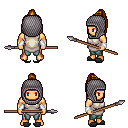
a pixel art fantasy rpg character, male body template, human, tanned skin, white tunic, teal pants, blonde long topknot hairstyle, chain hood, white cloth bracers, gray slippers, spear, four views (front, back, left, right), 2x2 character sprite sheet, small pixel art, hard edges, no anti-aliasing